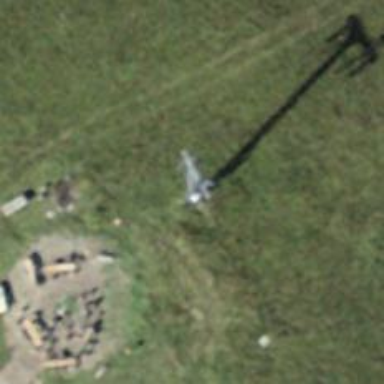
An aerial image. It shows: Pylon used for aerialway.